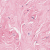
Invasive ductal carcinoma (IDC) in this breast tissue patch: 0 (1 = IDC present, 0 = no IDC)